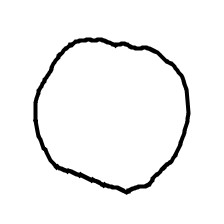
Shape: circle